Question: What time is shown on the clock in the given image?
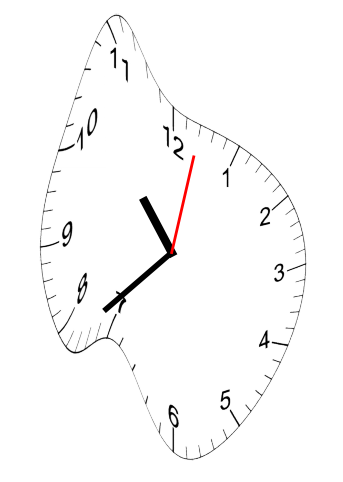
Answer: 10:38:02